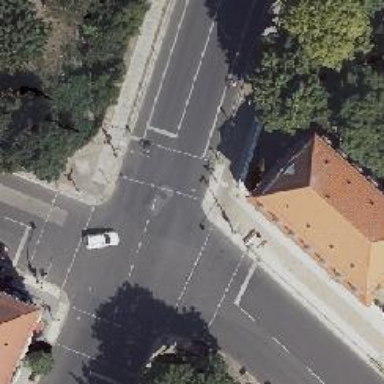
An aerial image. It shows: Road with traffic signals.